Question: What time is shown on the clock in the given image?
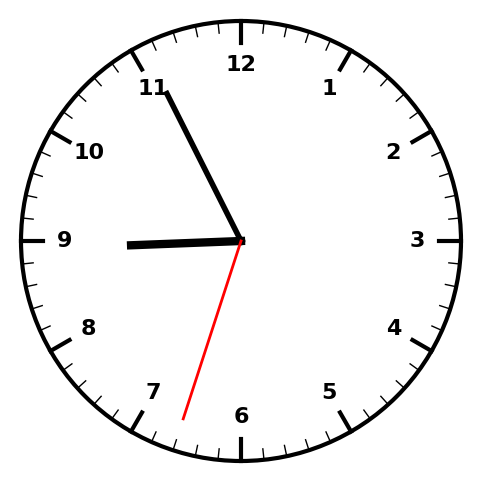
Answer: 08:55:33